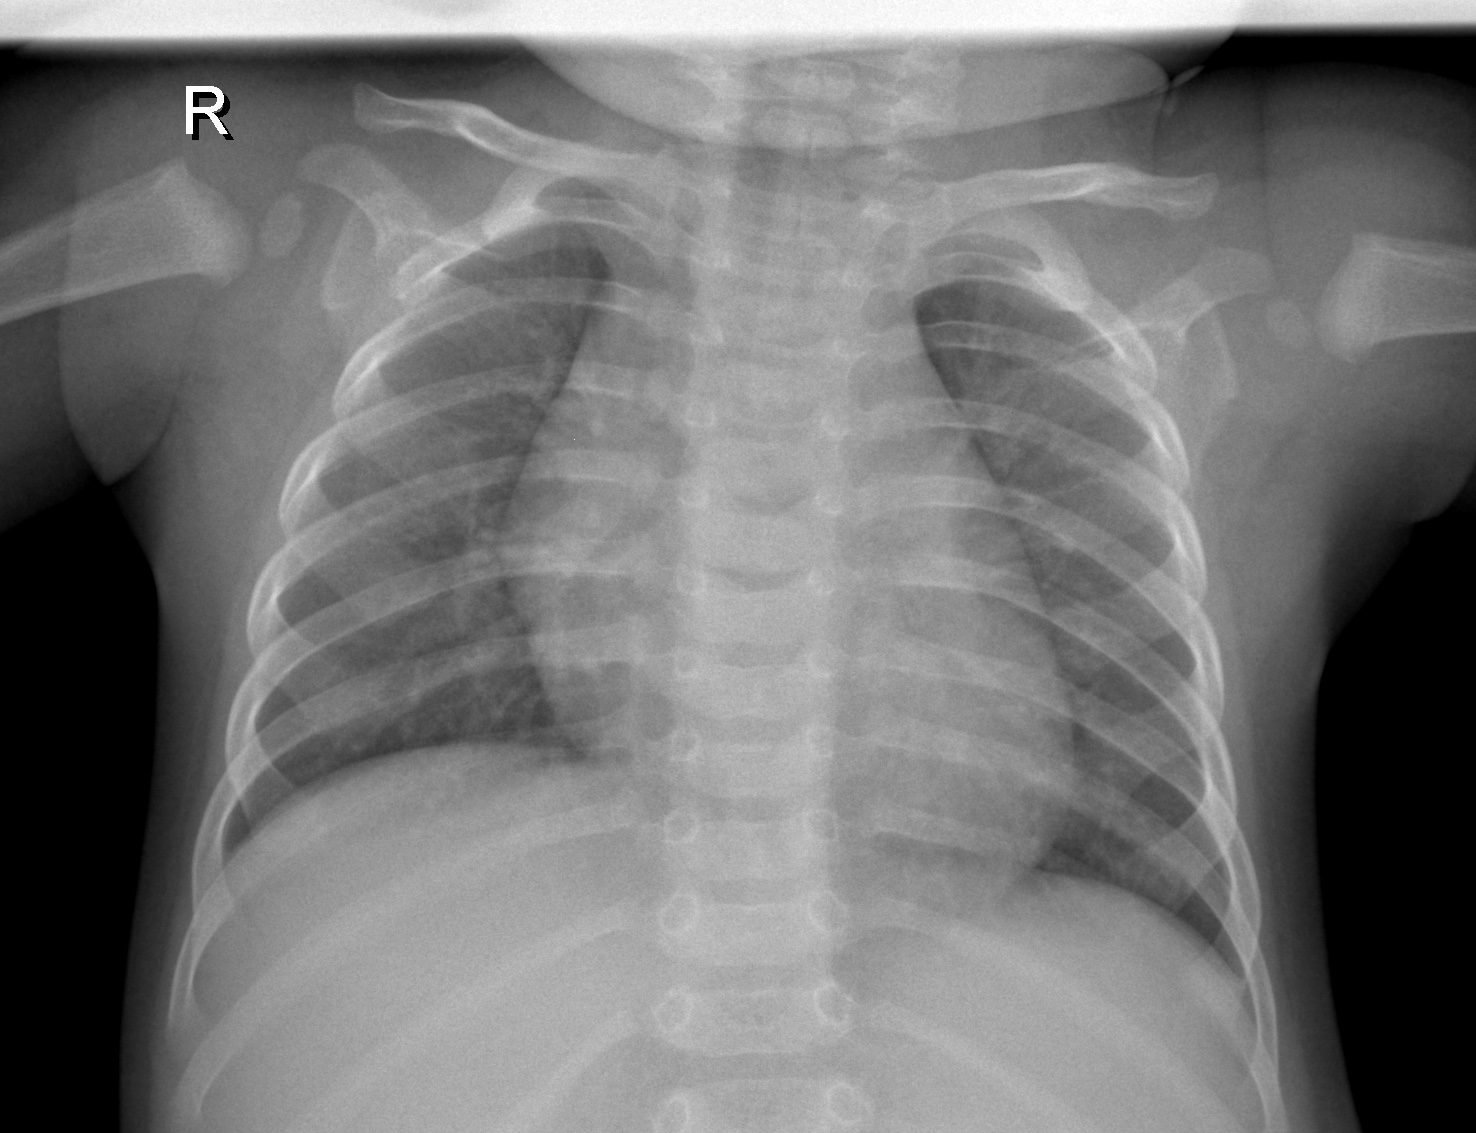
Diagnosis: NORMAL